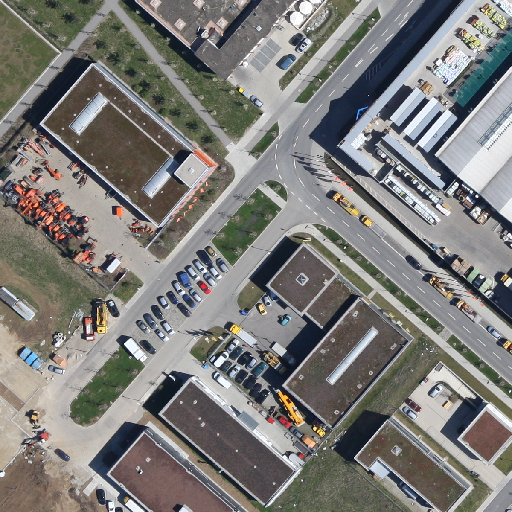
Referring expression: light-duty vehicle in the parking area